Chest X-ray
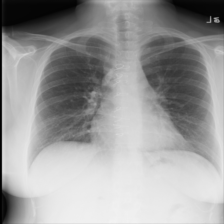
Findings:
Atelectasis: negative
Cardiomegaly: negative
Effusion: negative
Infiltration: negative
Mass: negative
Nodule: positive
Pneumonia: negative
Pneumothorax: negative
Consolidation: negative
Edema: negative
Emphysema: negative
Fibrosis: negative
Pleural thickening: negative
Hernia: negative